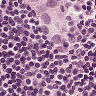
Metastatic tissue present: yes